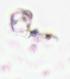
Label: Detritus